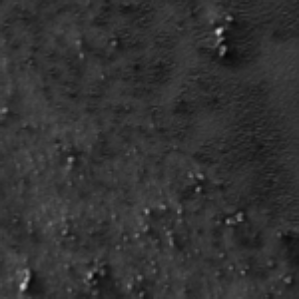
Label: frost